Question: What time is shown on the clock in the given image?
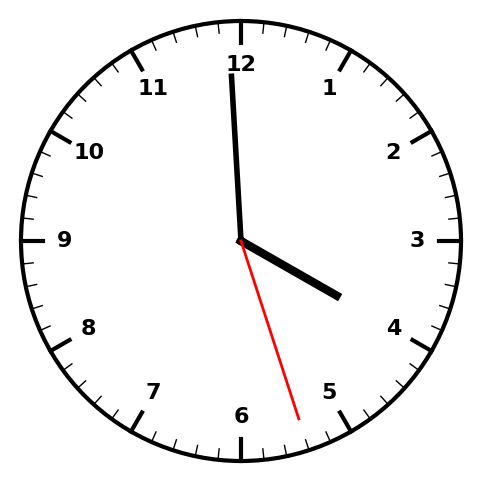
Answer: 03:59:27